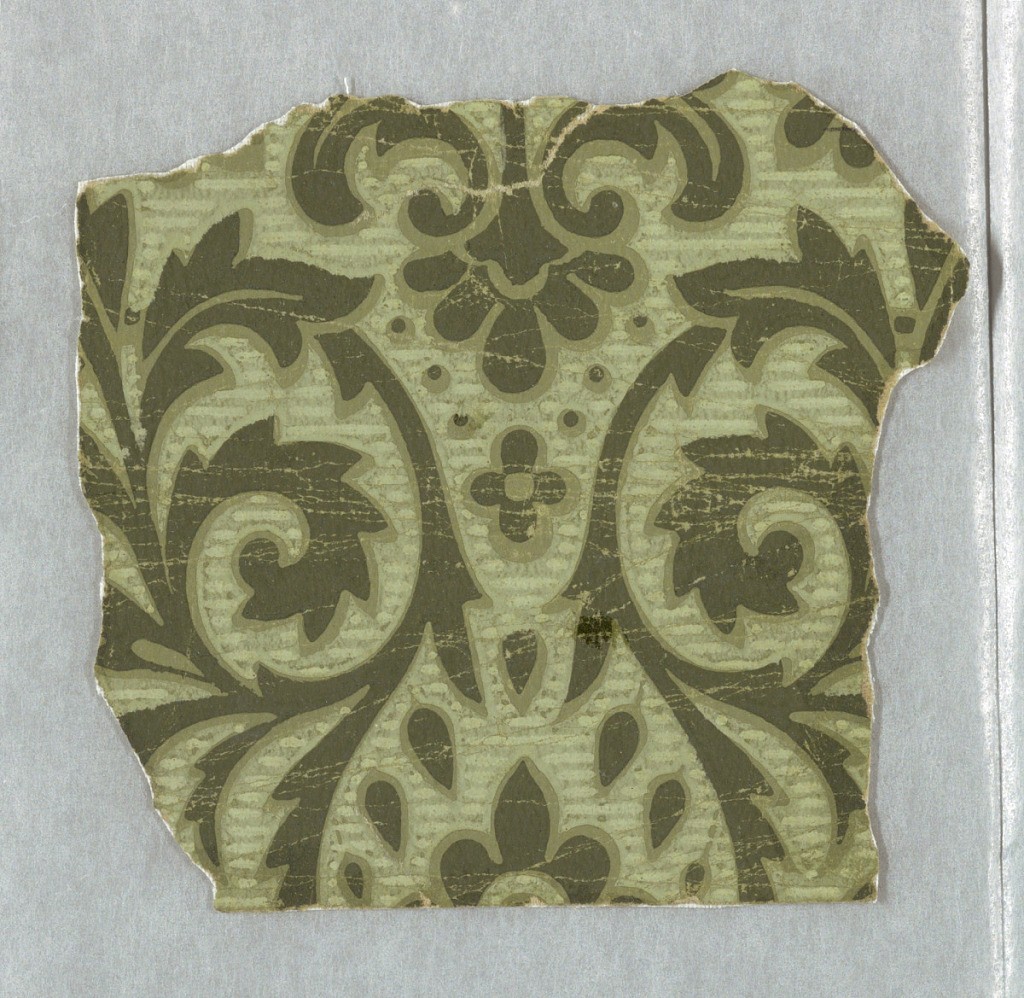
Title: Sidewall
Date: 1870–80
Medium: Machine-printed paper
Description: Small portion of a paper showing a symmetrical arrangement of foliage rinceaux. Printed in greens on green ground.